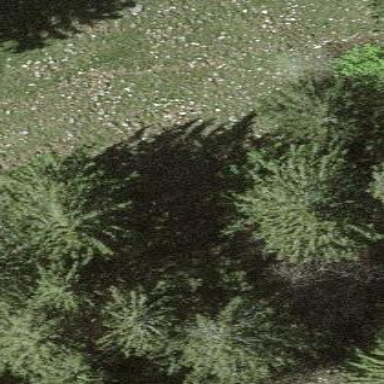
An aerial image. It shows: Forest area.